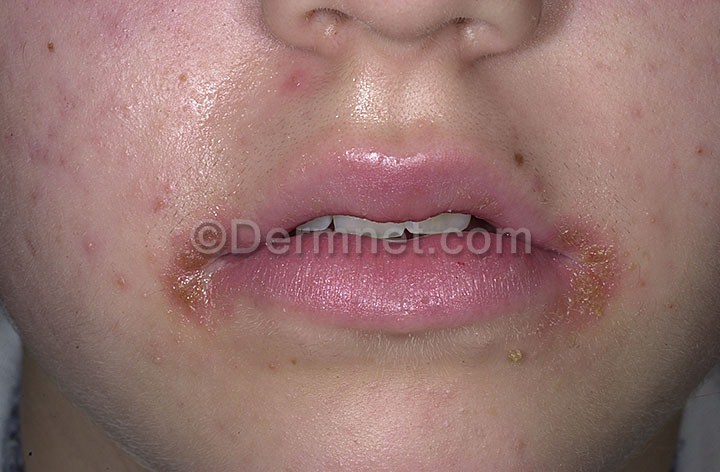
Disease: Acne and Rosacea Photos